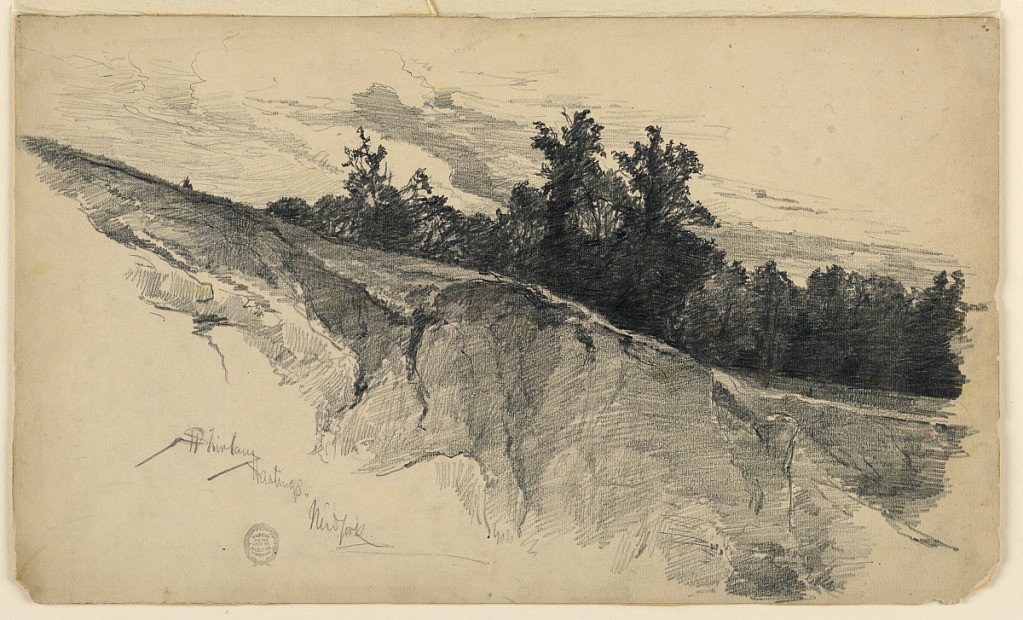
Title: Landscape at Hastings, New York
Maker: Walter Shirlaw, American, b. Scotland, 1838–1909
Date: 1875–80
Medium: Graphite on paper
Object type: Drawing
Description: In the foreground, a sloping hillside. In the background, a wooded forest.